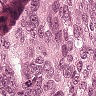
Metastatic tissue present: yes